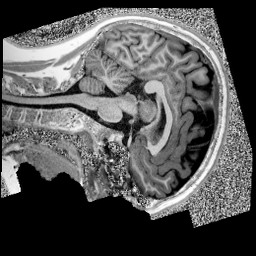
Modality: UNIT1
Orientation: sagittal
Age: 12
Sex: male
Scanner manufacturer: siemens
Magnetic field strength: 3 T
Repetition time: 4 s
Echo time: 0.00303 s